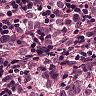
Metastatic tissue present: yes